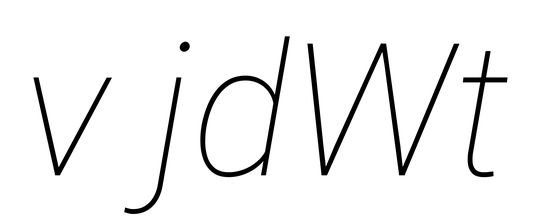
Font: Roboto-Italic_Thin_Italic